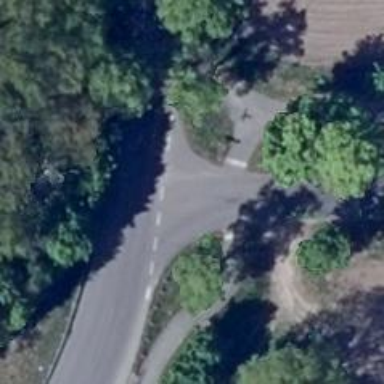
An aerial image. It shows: Unclassified road with separate asphalted sidewalk and cycleway.